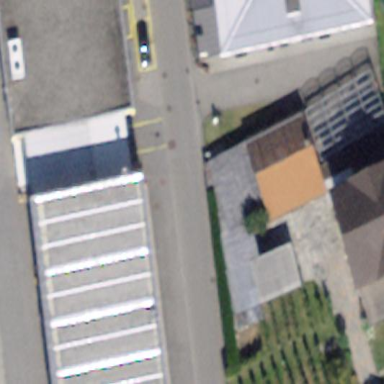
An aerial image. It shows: View of supermarket building.